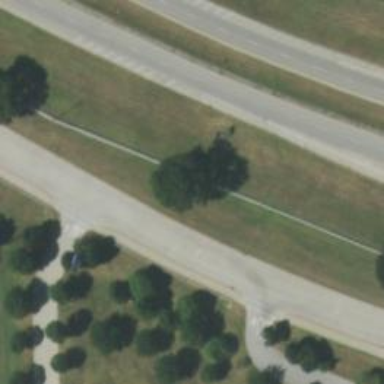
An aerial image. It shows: Tertiary road.